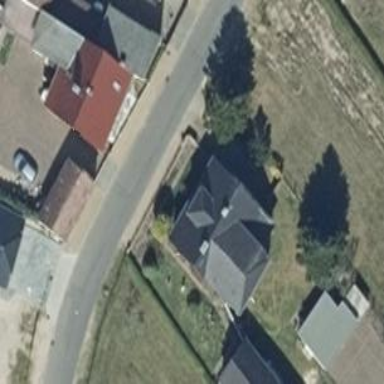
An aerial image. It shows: Simple and straightforward house.